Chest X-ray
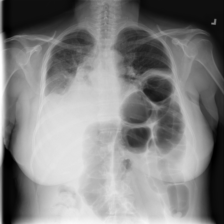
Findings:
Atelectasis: negative
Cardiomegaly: negative
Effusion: positive
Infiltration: negative
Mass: negative
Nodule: negative
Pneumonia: negative
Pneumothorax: negative
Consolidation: positive
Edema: negative
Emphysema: negative
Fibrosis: negative
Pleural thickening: negative
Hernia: negative